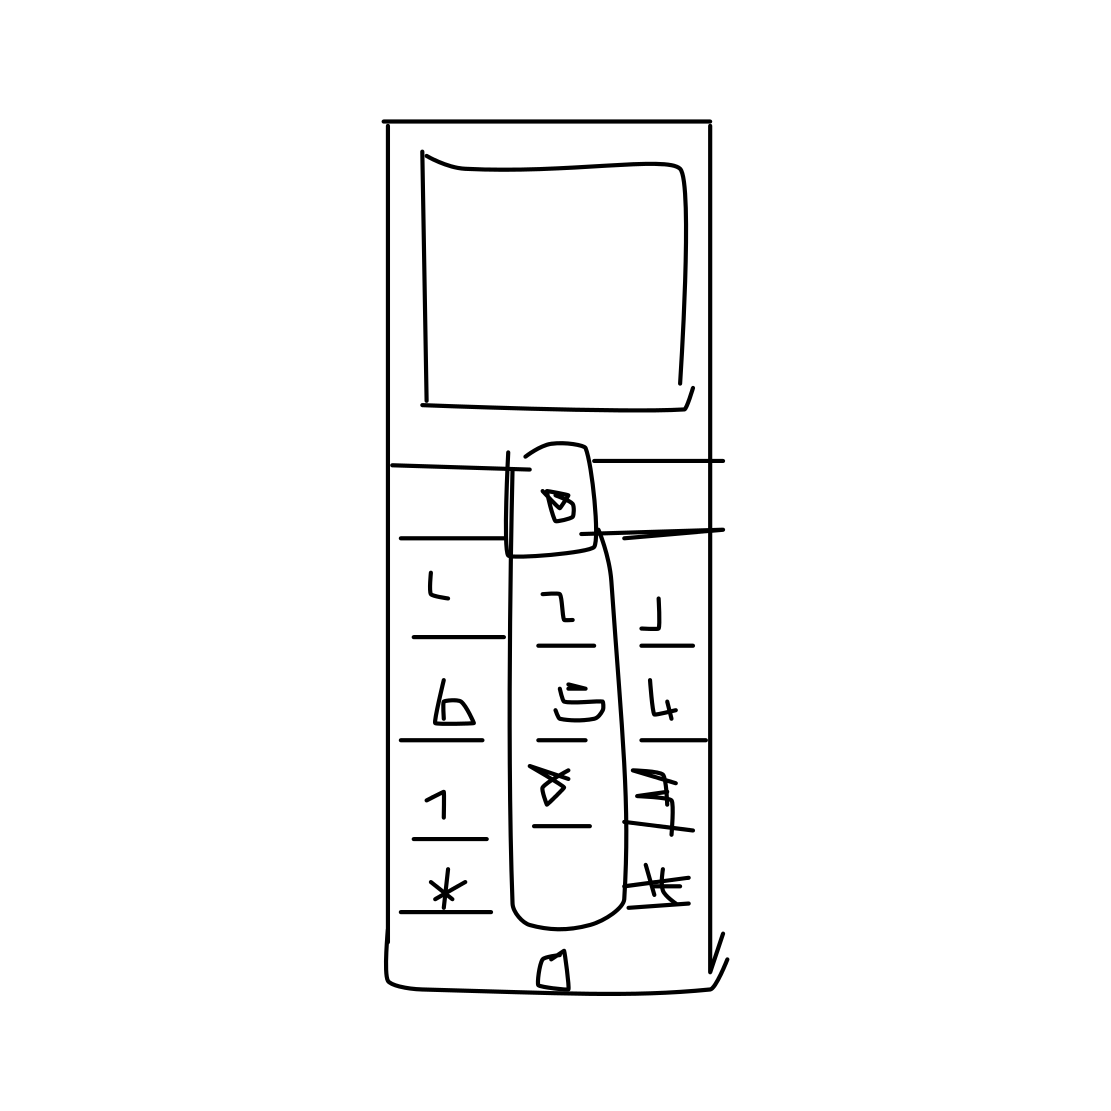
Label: cell phone